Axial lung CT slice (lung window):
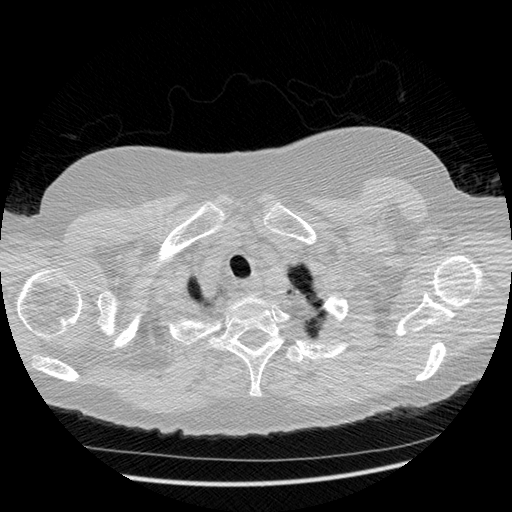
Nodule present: no